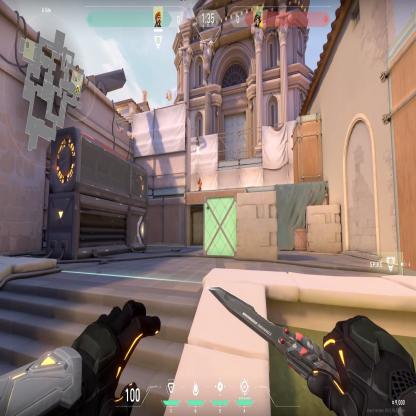
Label: enemy